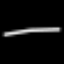
Label: line